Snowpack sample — Loveland Pass, Silver Plume, Colorado, USA (1/12/25, 11:40 AM MST)
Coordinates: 39.66, -105.88
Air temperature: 7 °F
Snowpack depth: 140 cm
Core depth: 10 cm
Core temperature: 41 °F
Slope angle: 11°, slope face: 30°
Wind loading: high
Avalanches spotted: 2
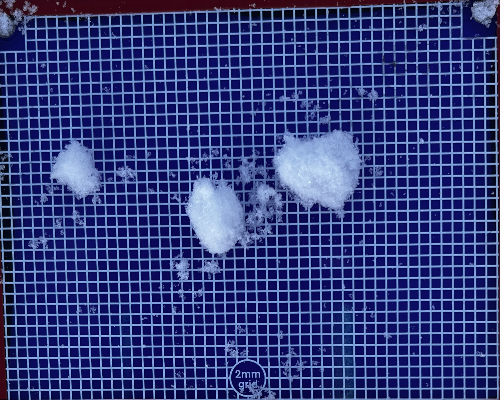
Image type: profile
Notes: Pilot using slightly modified coring method that took too large segment for snow profile picturing, advised not to use in higher level models. Two avalanche on south face nearby, partially cloudy with light snow in the last 24 hours. Lots of wind loading on eastern features.